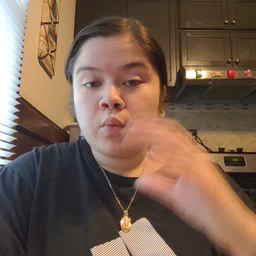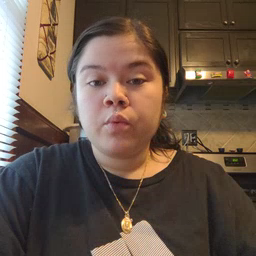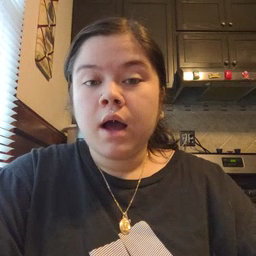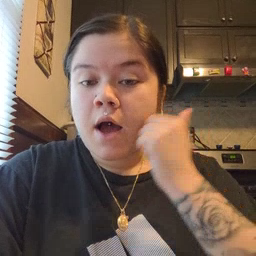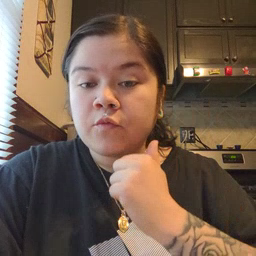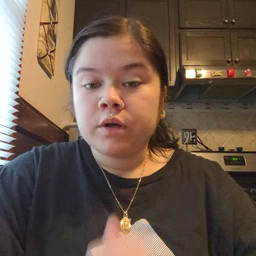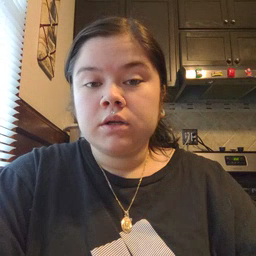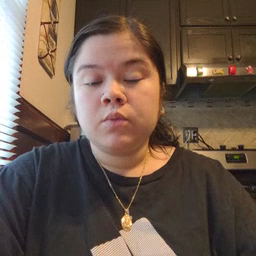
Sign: every